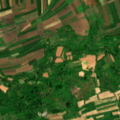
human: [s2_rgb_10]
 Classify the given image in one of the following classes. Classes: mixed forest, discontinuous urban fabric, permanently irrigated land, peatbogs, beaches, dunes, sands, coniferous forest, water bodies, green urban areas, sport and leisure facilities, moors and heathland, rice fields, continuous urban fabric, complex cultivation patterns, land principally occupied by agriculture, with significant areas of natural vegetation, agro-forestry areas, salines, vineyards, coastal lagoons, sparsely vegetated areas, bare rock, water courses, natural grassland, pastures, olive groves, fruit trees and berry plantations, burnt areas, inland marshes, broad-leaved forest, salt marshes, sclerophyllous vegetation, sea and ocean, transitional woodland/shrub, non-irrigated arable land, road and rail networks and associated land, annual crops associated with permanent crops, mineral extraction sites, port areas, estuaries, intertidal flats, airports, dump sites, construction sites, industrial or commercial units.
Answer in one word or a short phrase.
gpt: non-irrigated arable land, land principally occupied by agriculture, with significant areas of natural vegetation